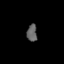
Tissue: lung
Cell type: Epithelial cells
Senescence score: 0.575
Nuclear area (px): 172
Mean DAPI intensity: 95.395